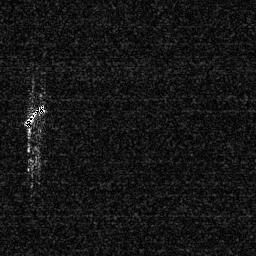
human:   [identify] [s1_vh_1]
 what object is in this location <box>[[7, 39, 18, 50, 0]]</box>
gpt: <ref>1 medium ship at the left</ref>